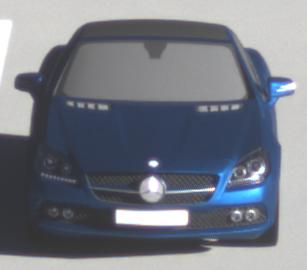
Make: Mercedes-Benz
Model: SLK 200
Detailed model: SLK-Class (172)
Model produced from: 2011/03
Model produced until: 2015/04
Doors: 2
Color: blue
Road condition: dry road
Daytime: morning or afternoon
Contrast: high contrast